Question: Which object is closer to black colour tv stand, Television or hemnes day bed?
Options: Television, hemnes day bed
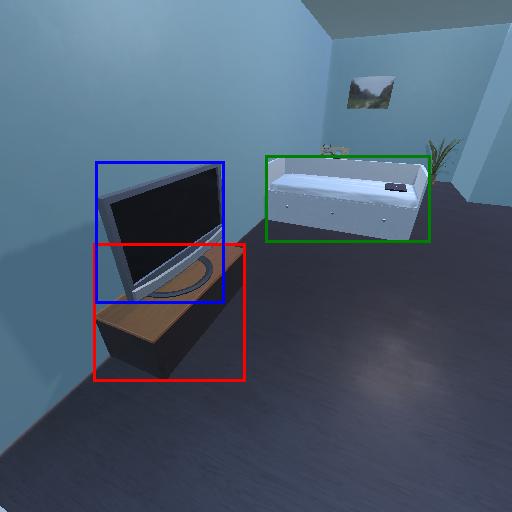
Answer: Television